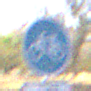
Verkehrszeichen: Radweg
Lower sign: MehrspurigeFahrzeugeFrei8
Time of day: Midday
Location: Outdoor (Nature)
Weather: Clear
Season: NotSpecified
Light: Natural